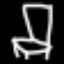
Label: chair